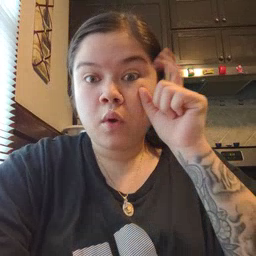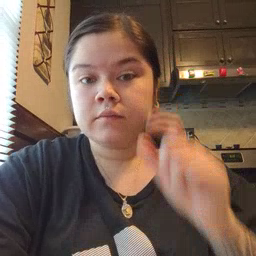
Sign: wake